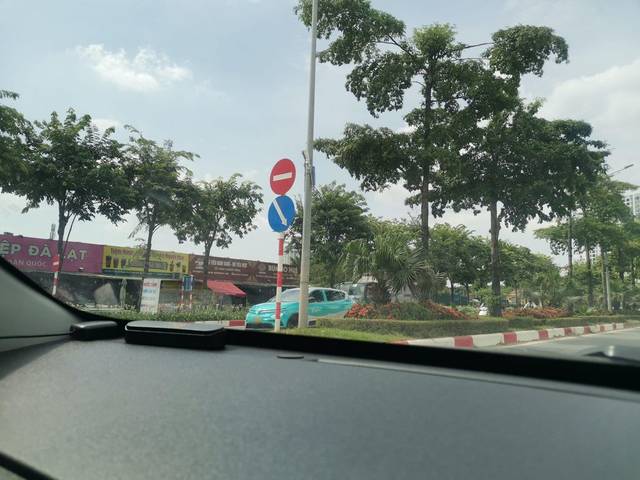
Region: Vietnam
Coordinates: 20.973, 105.808